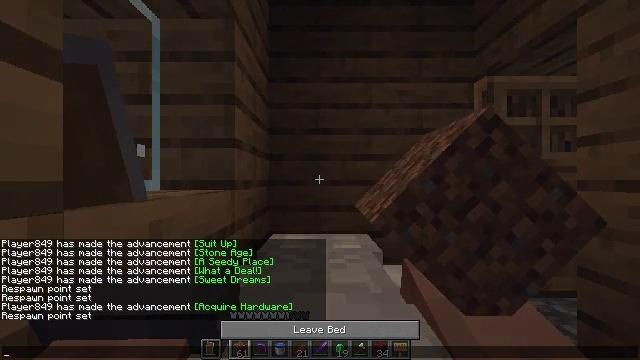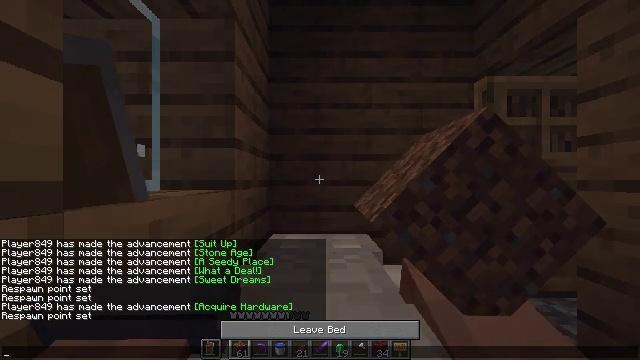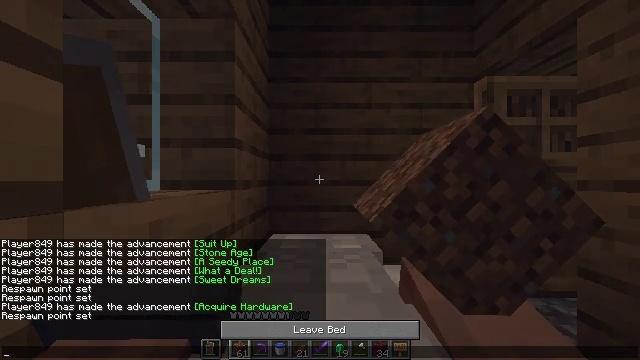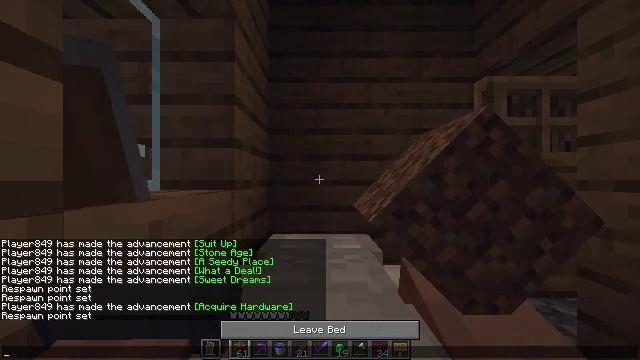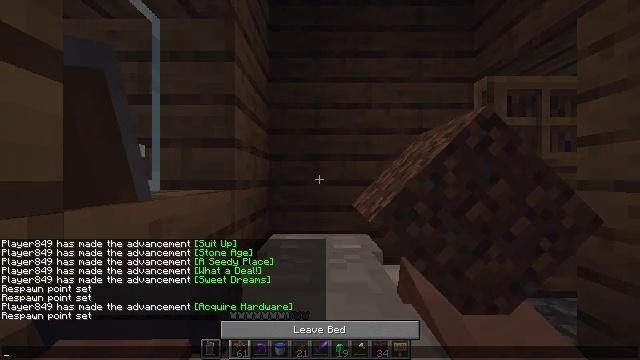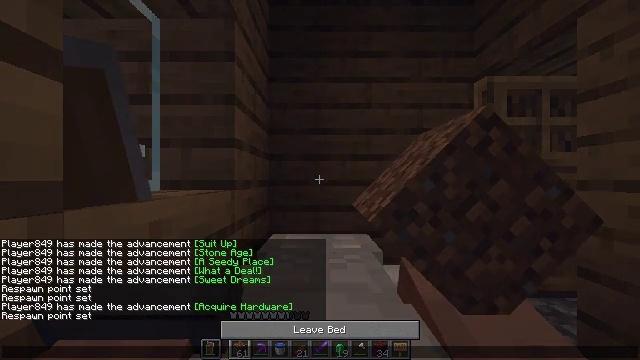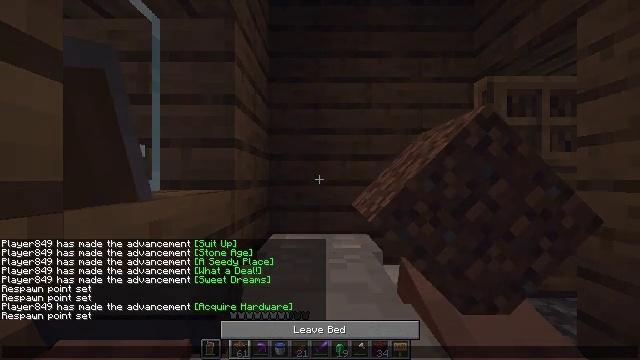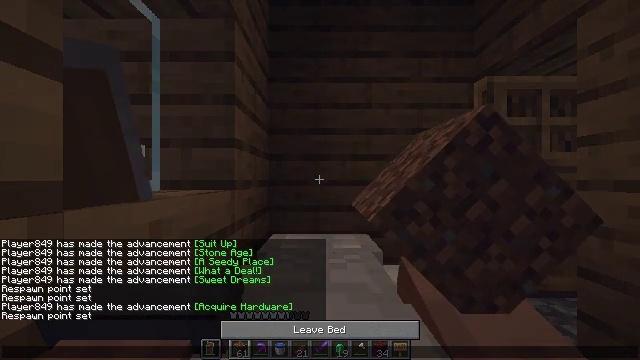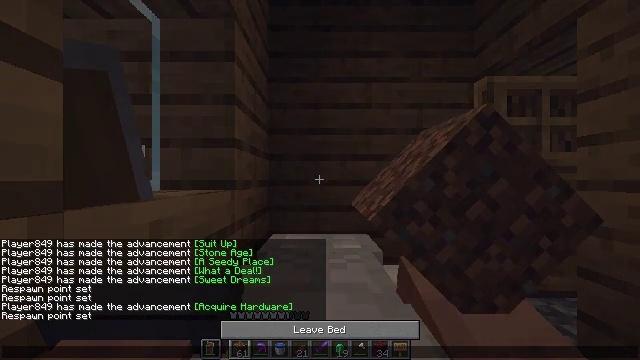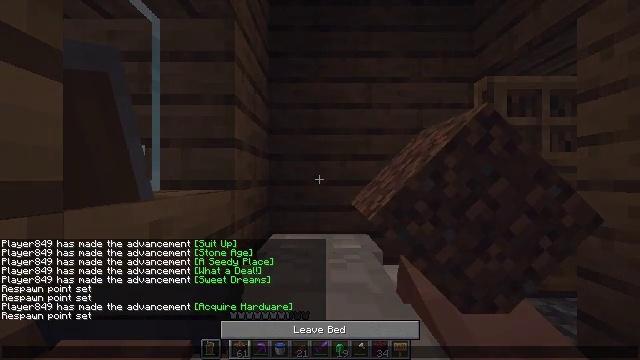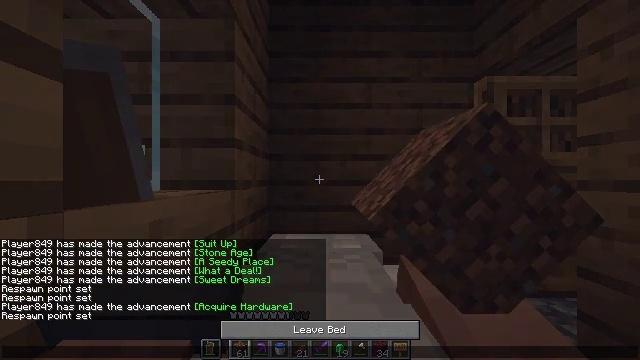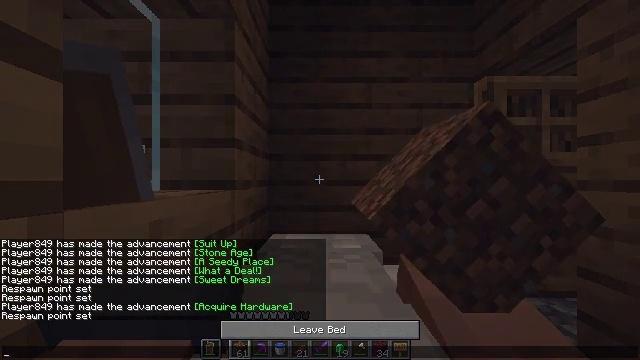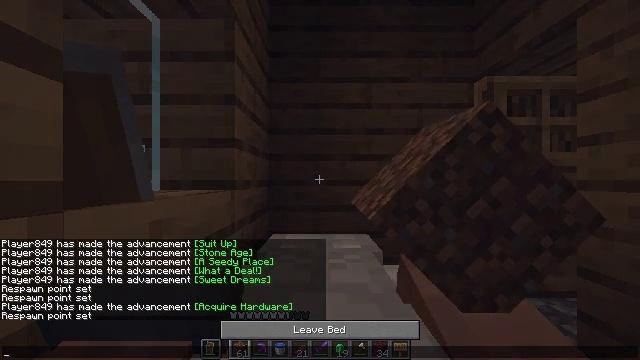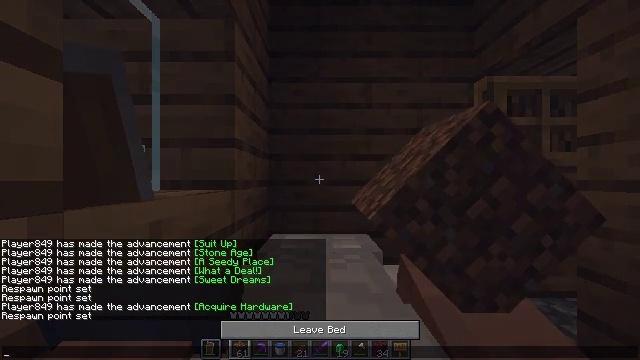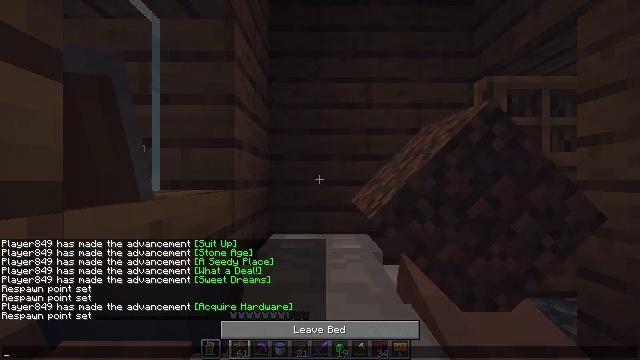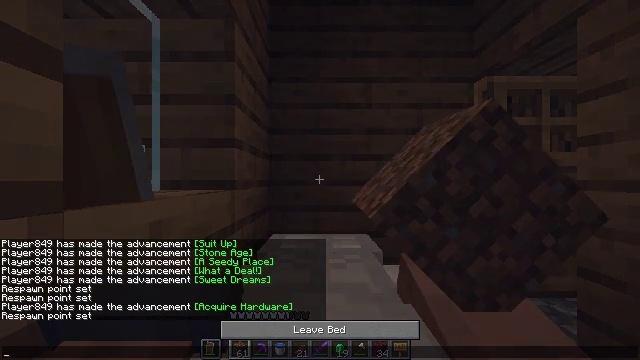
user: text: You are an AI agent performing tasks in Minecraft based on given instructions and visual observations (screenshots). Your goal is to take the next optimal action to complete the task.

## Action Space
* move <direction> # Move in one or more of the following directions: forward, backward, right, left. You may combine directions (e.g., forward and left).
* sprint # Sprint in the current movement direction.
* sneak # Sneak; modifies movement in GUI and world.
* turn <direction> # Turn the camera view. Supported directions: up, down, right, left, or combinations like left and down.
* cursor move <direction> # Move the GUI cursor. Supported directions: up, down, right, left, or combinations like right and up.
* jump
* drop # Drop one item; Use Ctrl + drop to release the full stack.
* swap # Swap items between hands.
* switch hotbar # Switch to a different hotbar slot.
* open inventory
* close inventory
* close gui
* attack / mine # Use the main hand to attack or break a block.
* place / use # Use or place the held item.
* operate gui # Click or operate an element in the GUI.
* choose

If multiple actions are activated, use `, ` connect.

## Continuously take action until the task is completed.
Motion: motion action
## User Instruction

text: Collect bamboo for crafting.
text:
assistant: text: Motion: no_op
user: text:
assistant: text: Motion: no_op
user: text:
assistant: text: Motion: no_op
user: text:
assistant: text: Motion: no_op
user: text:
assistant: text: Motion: no_op
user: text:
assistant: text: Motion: no_op
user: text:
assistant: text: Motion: no_op
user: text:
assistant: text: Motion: no_op
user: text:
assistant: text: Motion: no_op
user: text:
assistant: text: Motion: no_op
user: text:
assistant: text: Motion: no_op
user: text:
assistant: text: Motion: no_op
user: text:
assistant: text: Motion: no_op
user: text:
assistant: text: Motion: no_op
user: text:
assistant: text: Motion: no_op
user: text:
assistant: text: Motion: no_op
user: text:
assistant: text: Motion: no_op
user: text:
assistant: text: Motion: no_op
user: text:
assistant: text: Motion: no_op
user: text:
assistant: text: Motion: no_op
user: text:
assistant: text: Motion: no_op
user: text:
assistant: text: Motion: no_op
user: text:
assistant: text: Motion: no_op
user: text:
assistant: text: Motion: no_op
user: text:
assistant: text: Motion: no_op
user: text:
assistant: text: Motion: no_op
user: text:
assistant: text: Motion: no_op
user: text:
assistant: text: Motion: no_op
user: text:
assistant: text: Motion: no_op
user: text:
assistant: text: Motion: no_op